Interaction volume radius: 5 \u00c5
Interaction volume height: 10 \u00c5
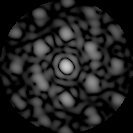
Disorder parameter: 0.541